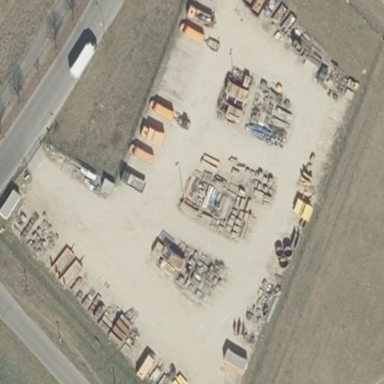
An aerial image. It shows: Industrial area enclosed by fence.